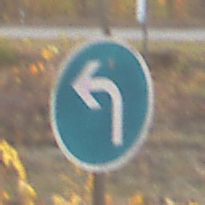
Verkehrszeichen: VorgeschriebeneFahrtrichtungLinks
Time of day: SunriseSunset
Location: Roofed (Suburban)
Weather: Clear
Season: NotSpecified
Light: Natural